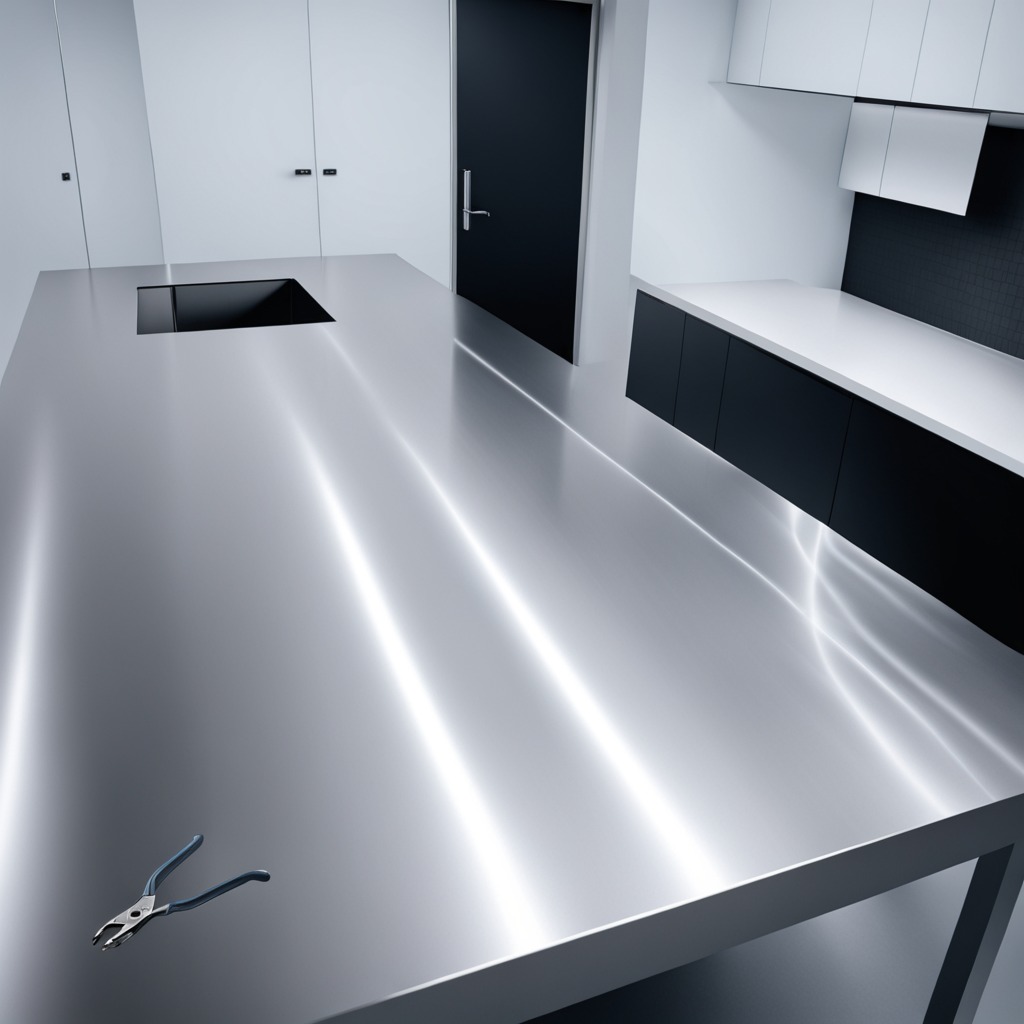
A plier is lying on the stainless steel table.